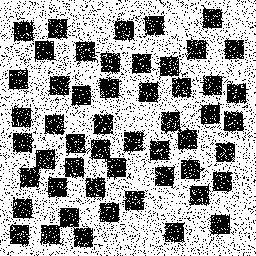
Squares: 52
Triangles: 0
Stars: 0
Total shapes: 52